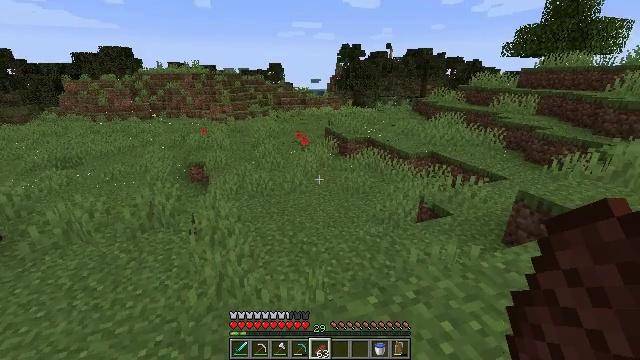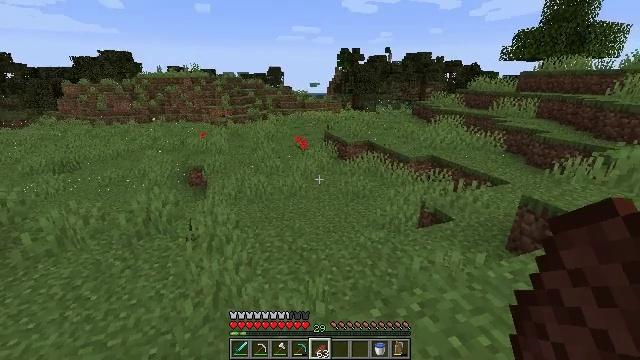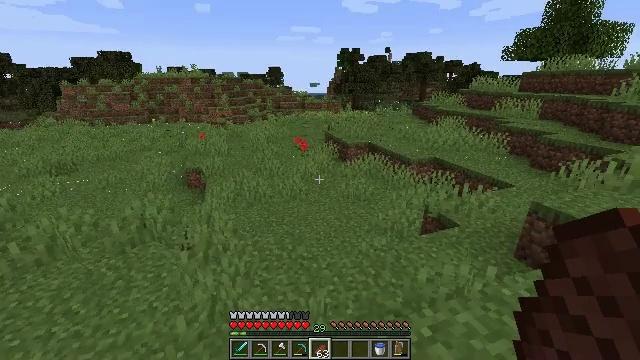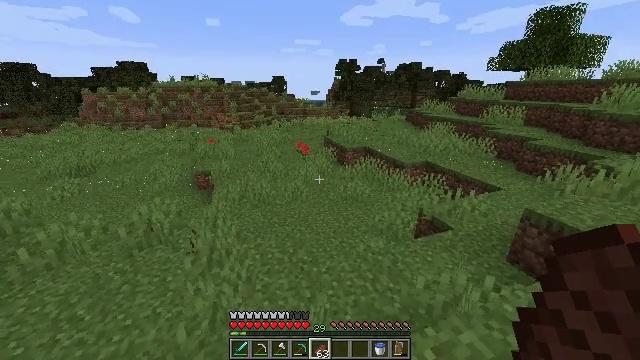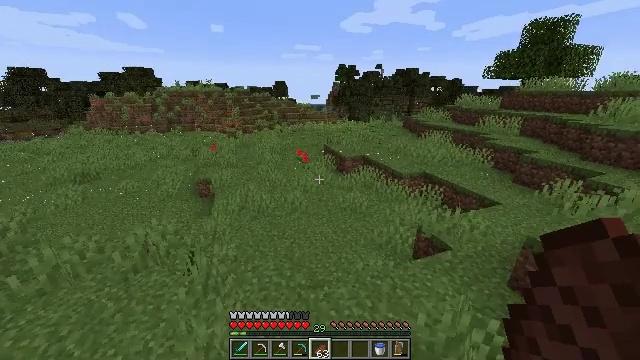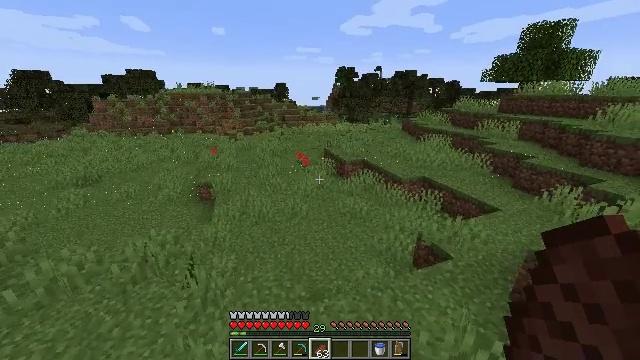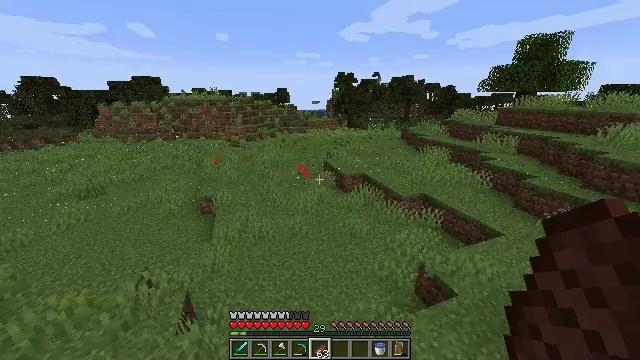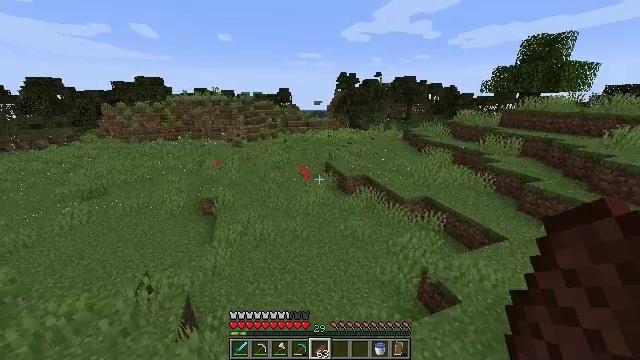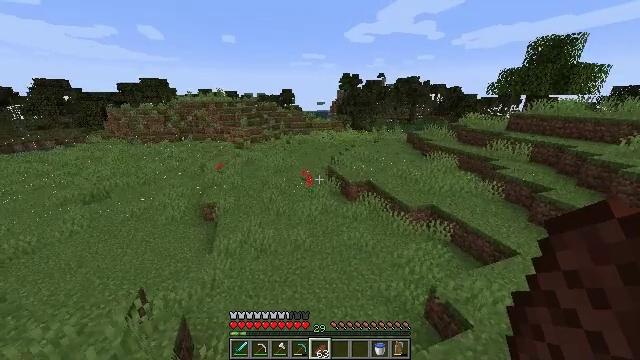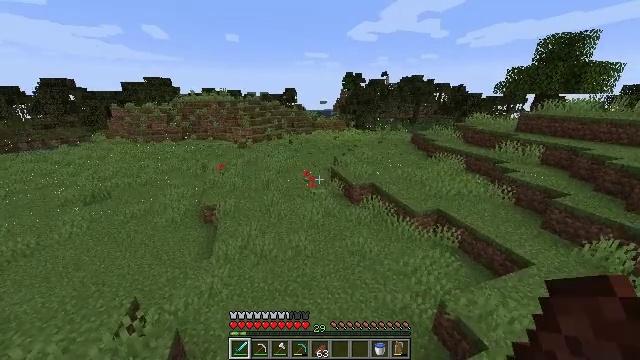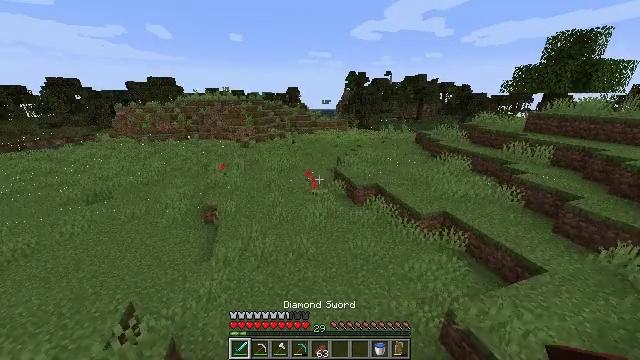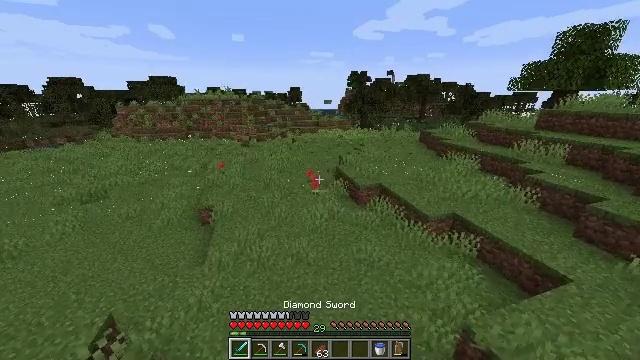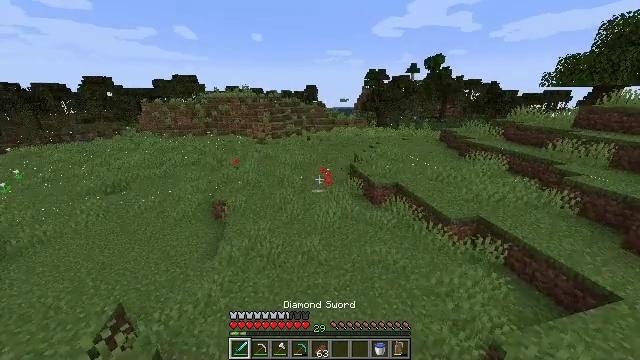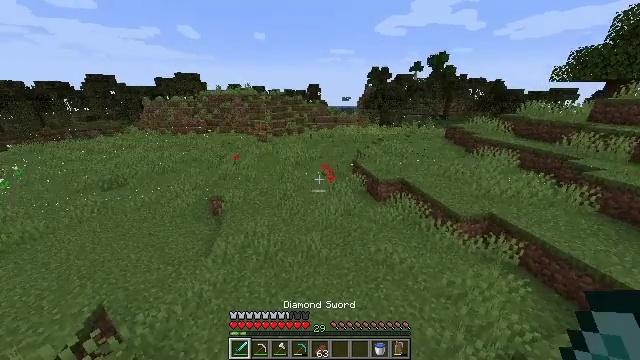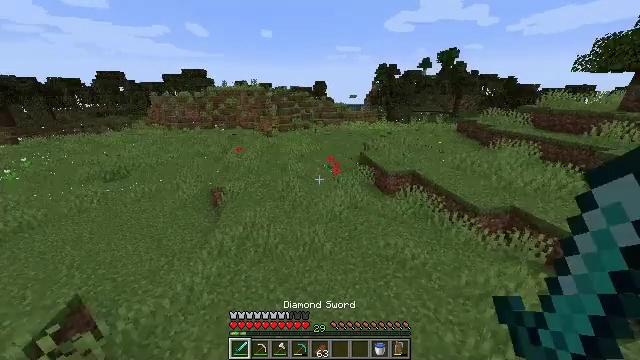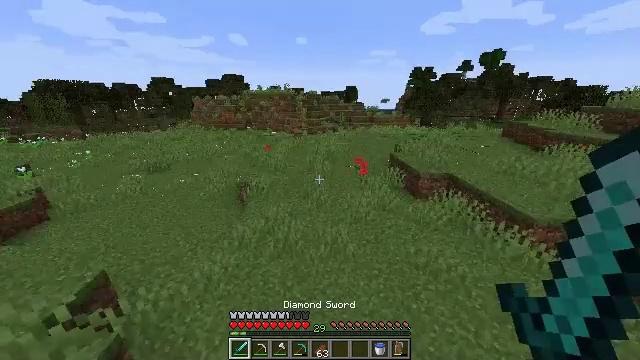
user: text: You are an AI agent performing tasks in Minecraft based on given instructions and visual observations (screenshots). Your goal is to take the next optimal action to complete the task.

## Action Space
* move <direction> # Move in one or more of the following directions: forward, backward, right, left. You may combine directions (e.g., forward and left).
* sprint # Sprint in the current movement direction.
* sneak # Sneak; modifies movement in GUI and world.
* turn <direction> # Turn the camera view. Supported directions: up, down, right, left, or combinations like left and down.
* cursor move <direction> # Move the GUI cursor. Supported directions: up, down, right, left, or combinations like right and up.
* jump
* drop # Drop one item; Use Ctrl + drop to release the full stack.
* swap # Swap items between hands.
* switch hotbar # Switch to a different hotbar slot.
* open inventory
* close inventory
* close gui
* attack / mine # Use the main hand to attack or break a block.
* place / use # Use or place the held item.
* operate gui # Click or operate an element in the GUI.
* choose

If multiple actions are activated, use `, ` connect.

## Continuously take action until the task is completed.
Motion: motion action
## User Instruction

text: Gather sugar cane for crafting.
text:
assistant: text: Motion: move forward
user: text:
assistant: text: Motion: move forward, sprint
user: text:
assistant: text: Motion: move forward, sprint
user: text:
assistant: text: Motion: move forward, sprint, jump
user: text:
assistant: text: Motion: move forward, sprint, jump
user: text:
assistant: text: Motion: move forward, sprint, jump
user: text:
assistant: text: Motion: move forward, sprint, jump
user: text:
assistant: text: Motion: move forward, sprint, jump
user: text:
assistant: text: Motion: move forward, sprint, jump, switch to hotbar 1
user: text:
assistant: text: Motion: move forward, sprint, jump, switch to hotbar 1
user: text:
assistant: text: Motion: move forward, sprint, jump, switch to hotbar 1
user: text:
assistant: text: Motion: move forward, sprint, turn left, jump
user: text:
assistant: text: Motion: move forward, sprint, jump
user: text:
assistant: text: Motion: move forward, sprint, turn left, jump
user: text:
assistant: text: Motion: move forward, sprint, turn left and up, jump
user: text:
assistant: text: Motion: move forward, sprint, turn left and up, jump
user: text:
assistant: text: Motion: move forward, sprint, jump
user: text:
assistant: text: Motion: move forward, sprint, jump
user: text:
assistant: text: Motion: move forward, sprint, jump
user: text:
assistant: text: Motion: move forward, sprint, jump
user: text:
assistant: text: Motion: move forward, sprint, jump
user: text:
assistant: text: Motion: move forward and move right, sprint, jump
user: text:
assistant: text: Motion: move forward and move right, sprint, jump
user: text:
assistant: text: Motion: move forward and move right, sprint, turn left, jump
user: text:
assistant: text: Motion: move forward and move right, sprint, turn left and up, jump
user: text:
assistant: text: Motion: move forward and move right, sprint, turn left and up, jump
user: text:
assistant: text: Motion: move forward and move right, sprint, jump
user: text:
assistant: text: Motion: move forward and move right, sprint, jump
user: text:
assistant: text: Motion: move forward and move right, sprint, turn right and down, jump
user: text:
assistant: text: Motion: move forward and move right, sprint, turn right, jump